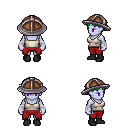
a pixel art fantasy rpg character, female body template, dark elf, purple skin, white pirate shirt, red pants, green short bangs hairstyle, chain helm, white cloth bandages, black shoes, four views (front, back, left, right), 2x2 character sprite sheet, small pixel art, hard edges, no anti-aliasing